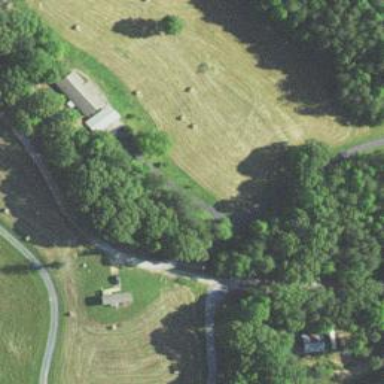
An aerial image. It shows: Driveway leading to service road.